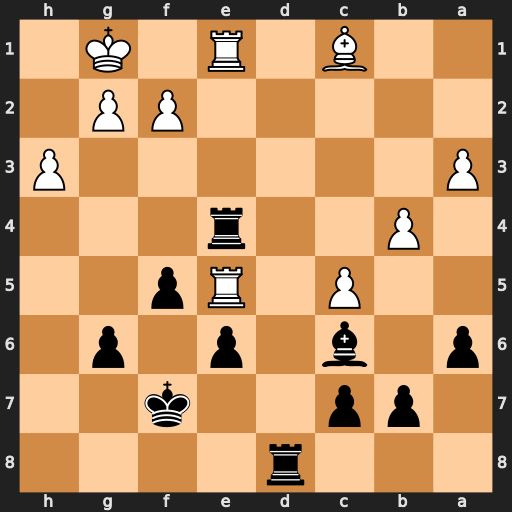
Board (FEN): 3r4/1pp2k2/p1b1p1p1/2P1Rp2/1P2r3/P6P/5PP1/2B1R1K1
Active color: b
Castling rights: -
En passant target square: -
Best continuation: Rxe5 Rxe5 Rd1+